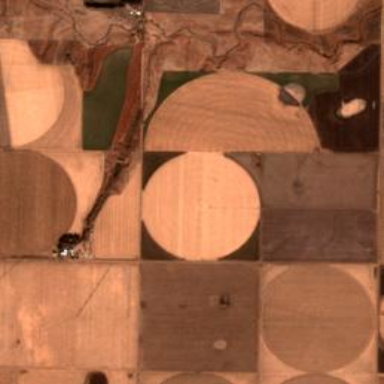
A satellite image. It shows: Farmland with pivot irrigation system.